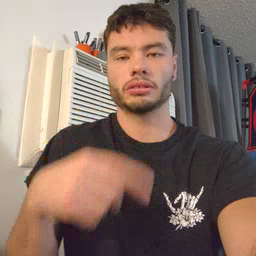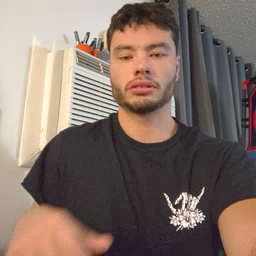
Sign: every